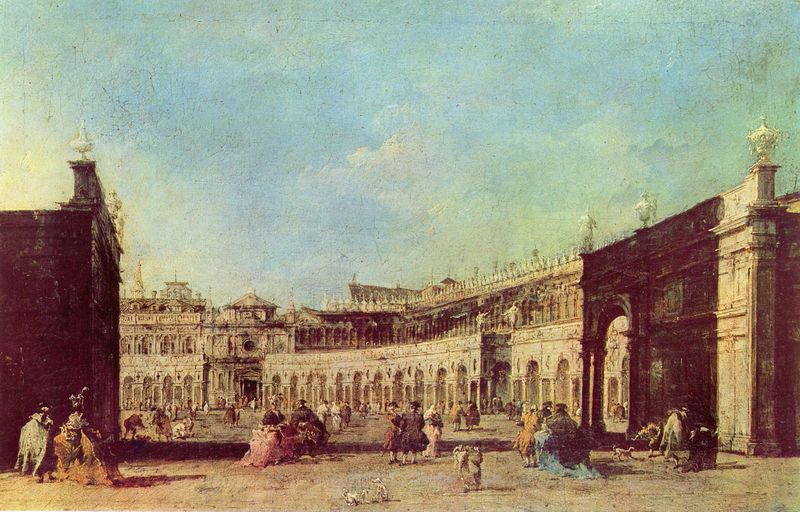
Titel: Piazza San Marco
Künstler: Francesco de' Guardi
Standort: Wien
Institution: Kunsthistorisches Museum
Schlagwörter: blau, dunkel, gemälde, himmel, mann, schatten, weiß, wolken, frauen, gelb, menschen, ocker, sand, stadt, braun, bunt, damen, elegant, fenster, grau, hell, holz, hut, kleid, kleider, licht, marmor, männer, orange, paris, schwarz, skizze, straße, szene, säule, säulen, tür, dach, gebäude, haus, hund, hunde, rot, schloss, tier, tiere, weg, wolke, ball, beige, herren, leute, malerei, rock, alt, architektur, arm, barock, mensch, stein, häuser, kirche, boden, adel, paar, personen, rokkoko, oper, rokoko, rosa, kinder, pferd, pferde, rund, turm, doppelsäule, bogen, fassade, fassaden, italien, passanten, türen, venedig, röcke, dorf, giebel, mauer, hof, platz, sepia, figuren, herrschaften, runde, verzierung, vasen, stimmung, tor, zinnen, galerie, stadtansicht, bögen, eingang, arkade, innenhof, kolonnade, burg, türme, palast, rundfenster, torbogen, ier, groß, degen, dreispitz, sonnig, arkaden, rom, halbrund, portal, skulpturen, risalit, statuen, hubi, malerisch, mauern, rundbögen, bettler, kulisse, tempel, urne, reifrock, stadtplatz, bräunlich, palais, paare, bauwerke, versaille, serliana, kolonade, kolonnaden, kolonaden, imposant, petersplatz, schönbrunn, papalst, verseilles, kunstwerk, urnen, kindr, platzansicht, tiere hund, canallletto, rundboögen